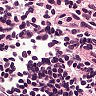
Metastatic tissue present: no